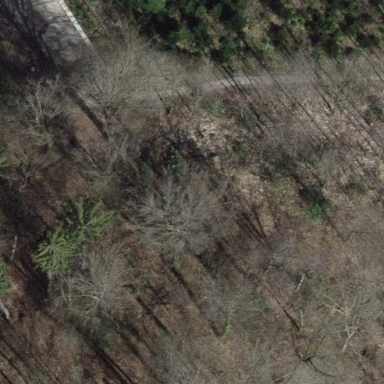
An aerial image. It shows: Mixed leaf-type forest area.